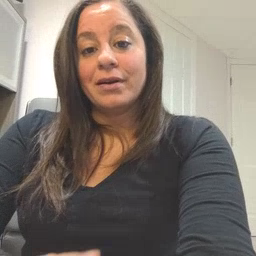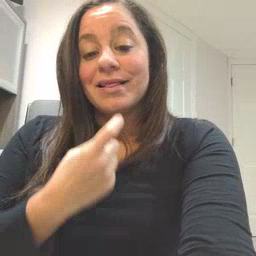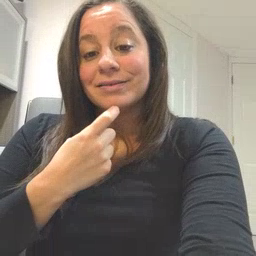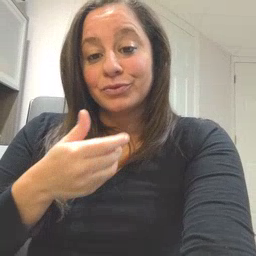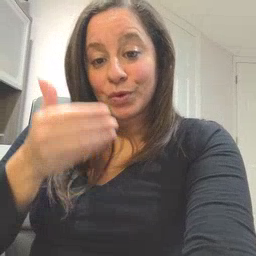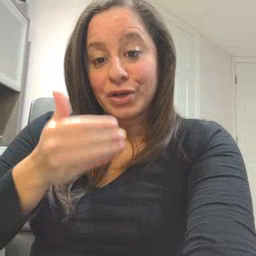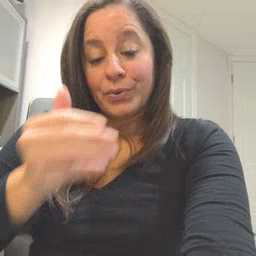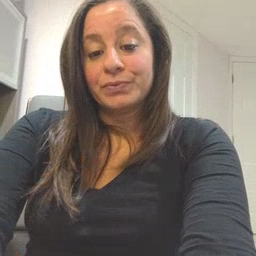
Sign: glasswindow